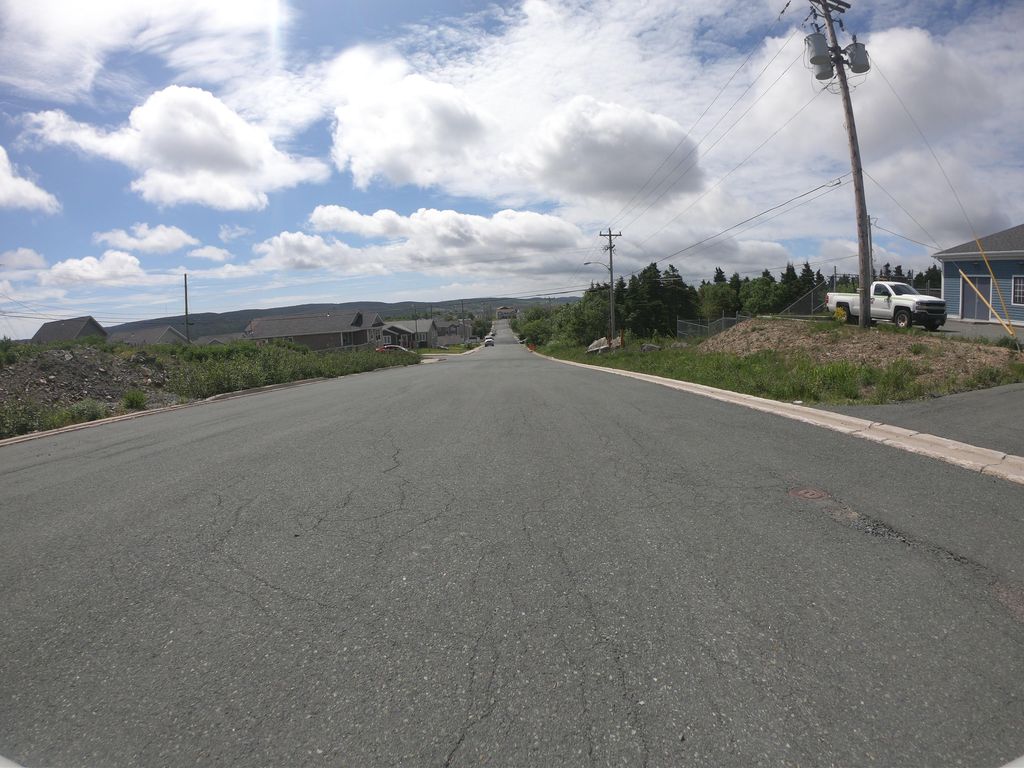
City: st_johns